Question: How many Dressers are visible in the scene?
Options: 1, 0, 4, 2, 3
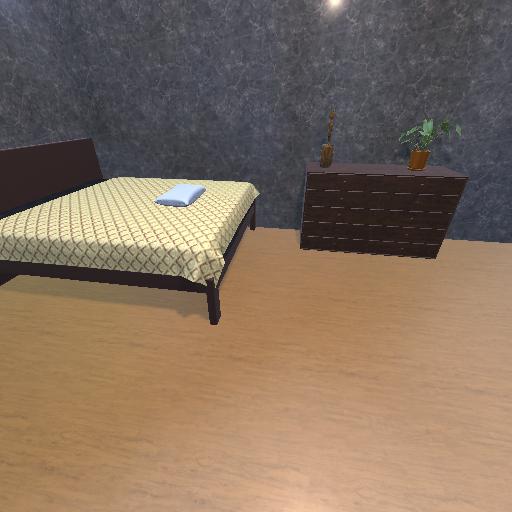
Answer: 1